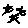
Label: star